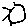
Label: sun